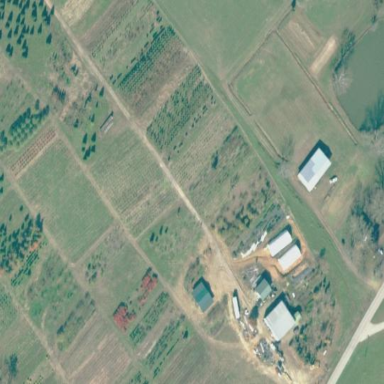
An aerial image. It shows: Plant nursery with trees.